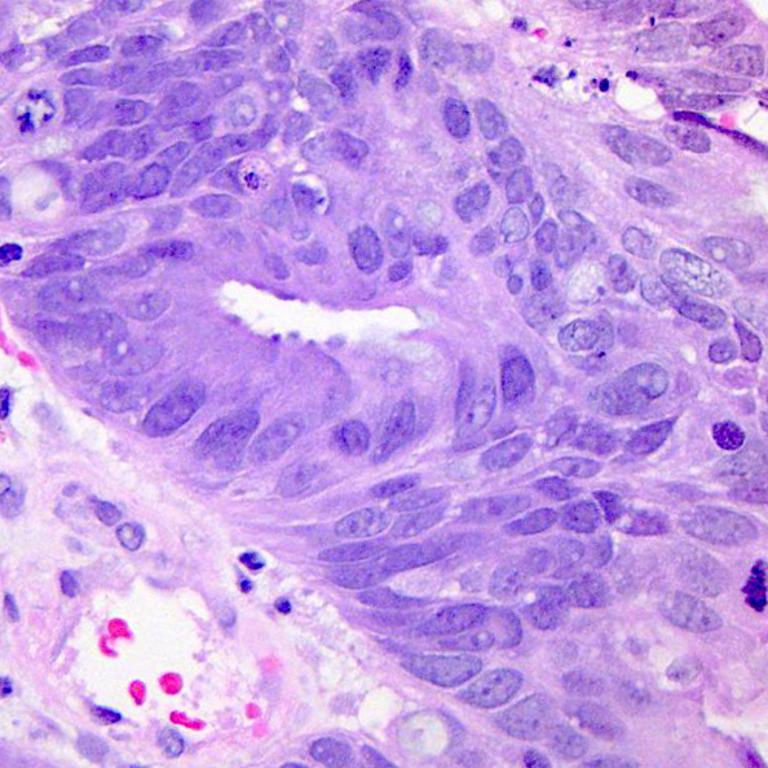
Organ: colon
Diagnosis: adenocarcinomas